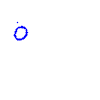
Particle: kaon